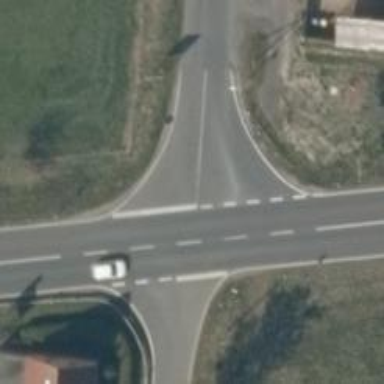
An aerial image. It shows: Stop road.